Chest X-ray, AP view. Patient: 47 years old, sex F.
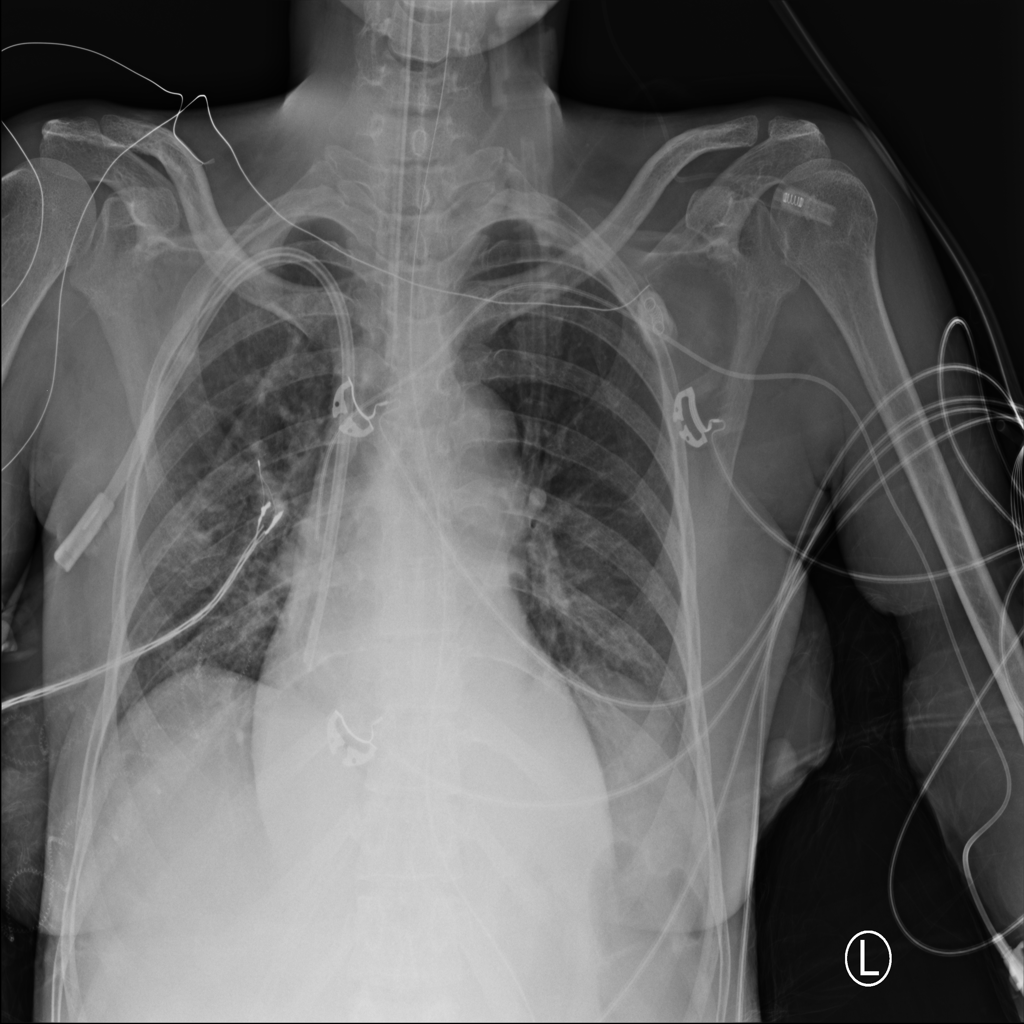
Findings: No Finding